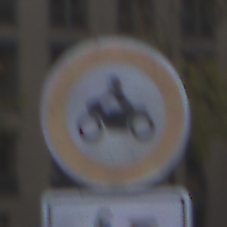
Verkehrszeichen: VerbotKraftraeder
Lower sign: EinspurigeFahrzeugeFrei2
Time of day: SunriseSunset
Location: Outdoor (Urban)
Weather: PartlyCloudy
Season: NotSpecified
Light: Natural